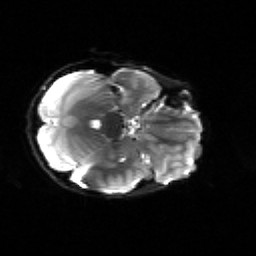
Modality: sbref
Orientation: axial
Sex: female
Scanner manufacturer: siemens
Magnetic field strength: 3 T
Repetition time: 5 s
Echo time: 0.071 s